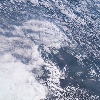
Label: cloud